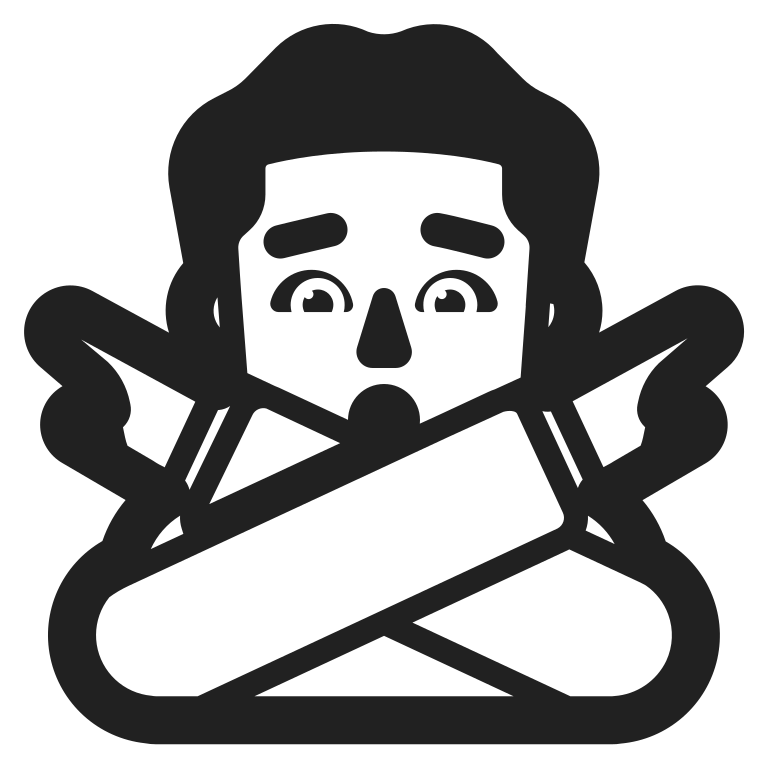
man gesturing no high contrast default